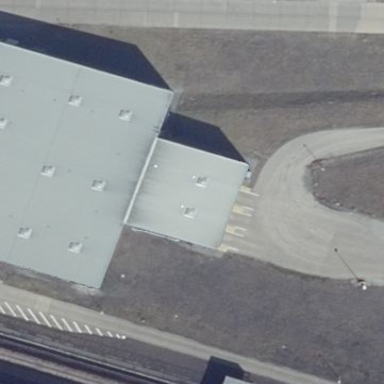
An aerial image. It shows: Part of building.